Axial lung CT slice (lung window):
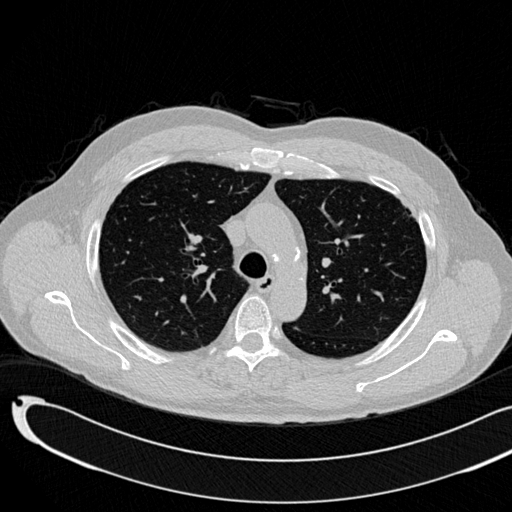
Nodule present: no